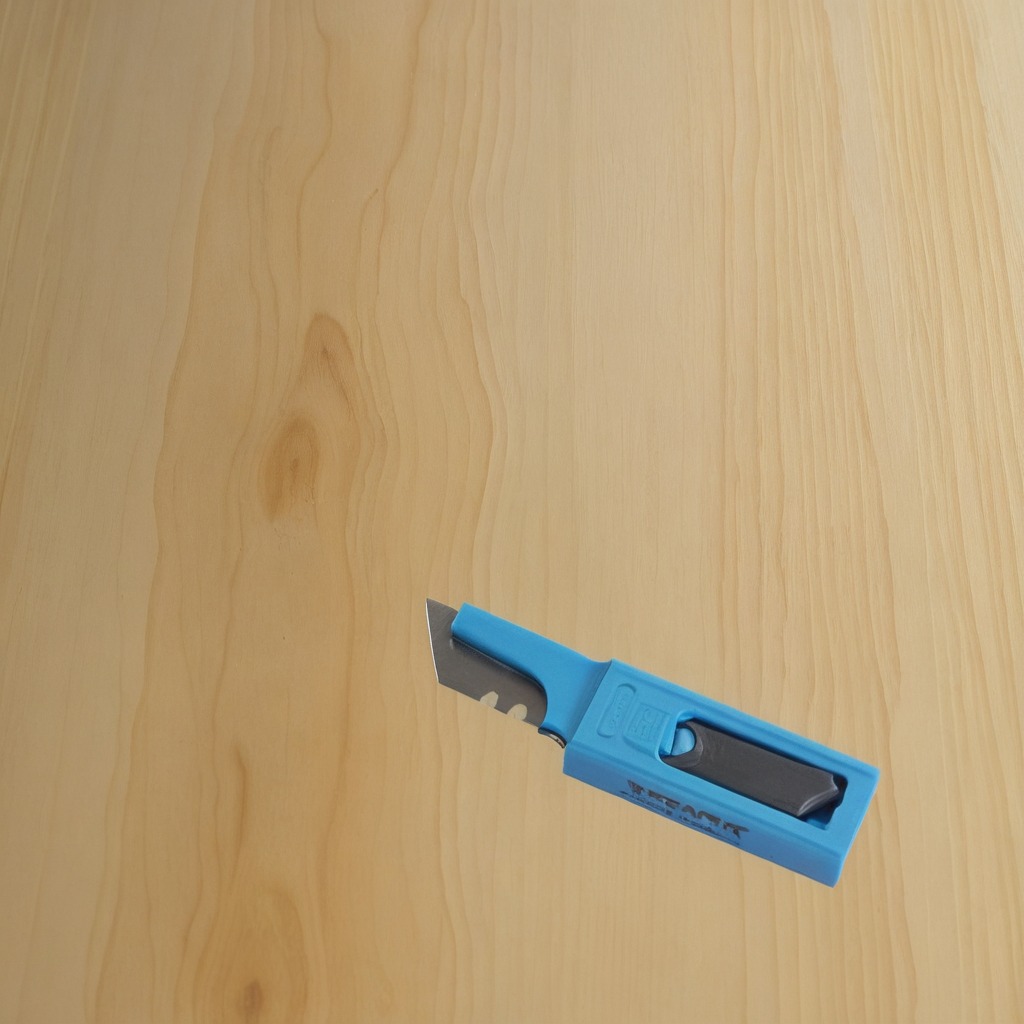
A utility knife is lying on the plywood surface.